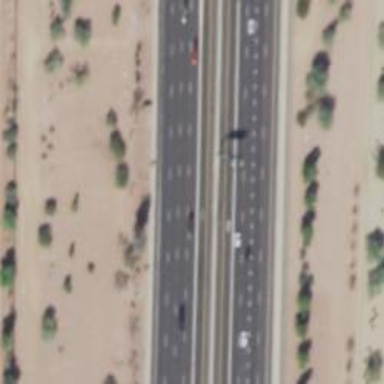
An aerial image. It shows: Motorway.